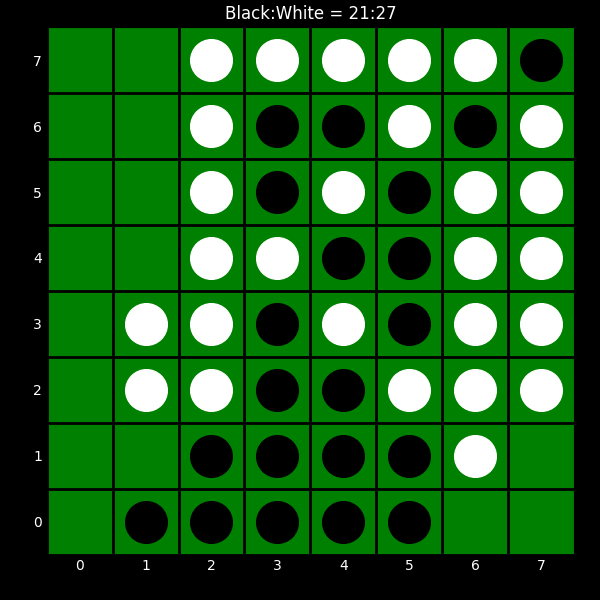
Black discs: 21
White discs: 27